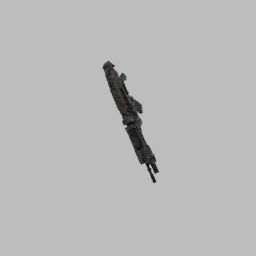
Label: tools